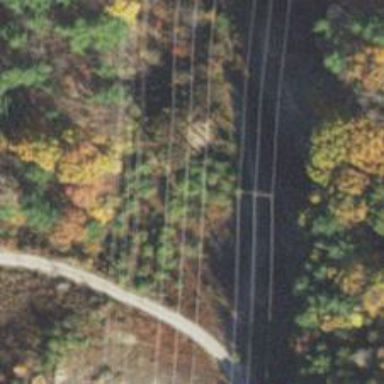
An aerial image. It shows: Abandoned road.